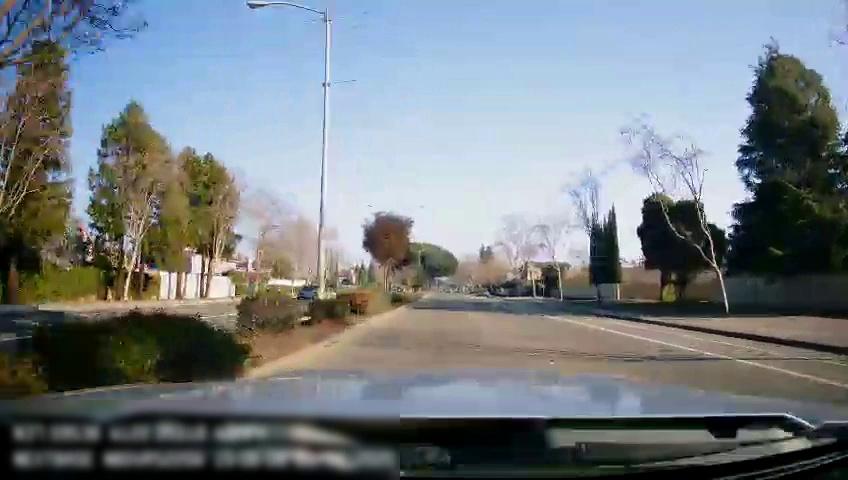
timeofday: Day
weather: Sunny
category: Drivable Space
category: Drivable Space
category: Vehicles | Car
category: Lanes | Opposite Lane
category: Lanes | Current Lane
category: Lanes | Alternate Lane